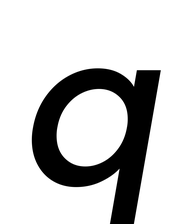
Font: Poppins-MediumItalic